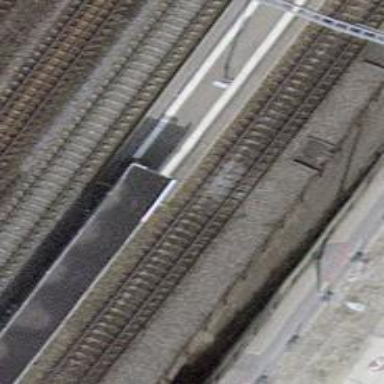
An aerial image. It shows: Railway halt.